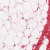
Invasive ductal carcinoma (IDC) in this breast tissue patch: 0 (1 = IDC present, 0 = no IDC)